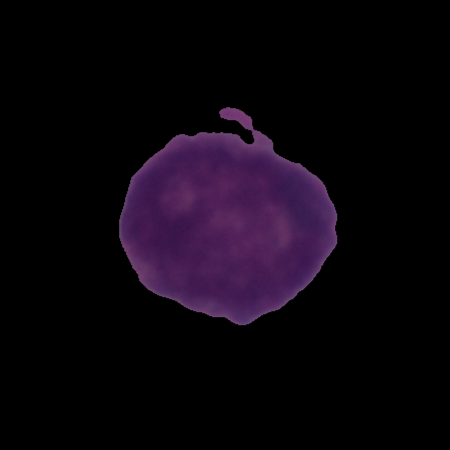
Label: cancer